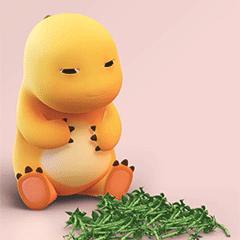
Label: nailong